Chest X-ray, AP view. Patient: 54 years old, sex M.
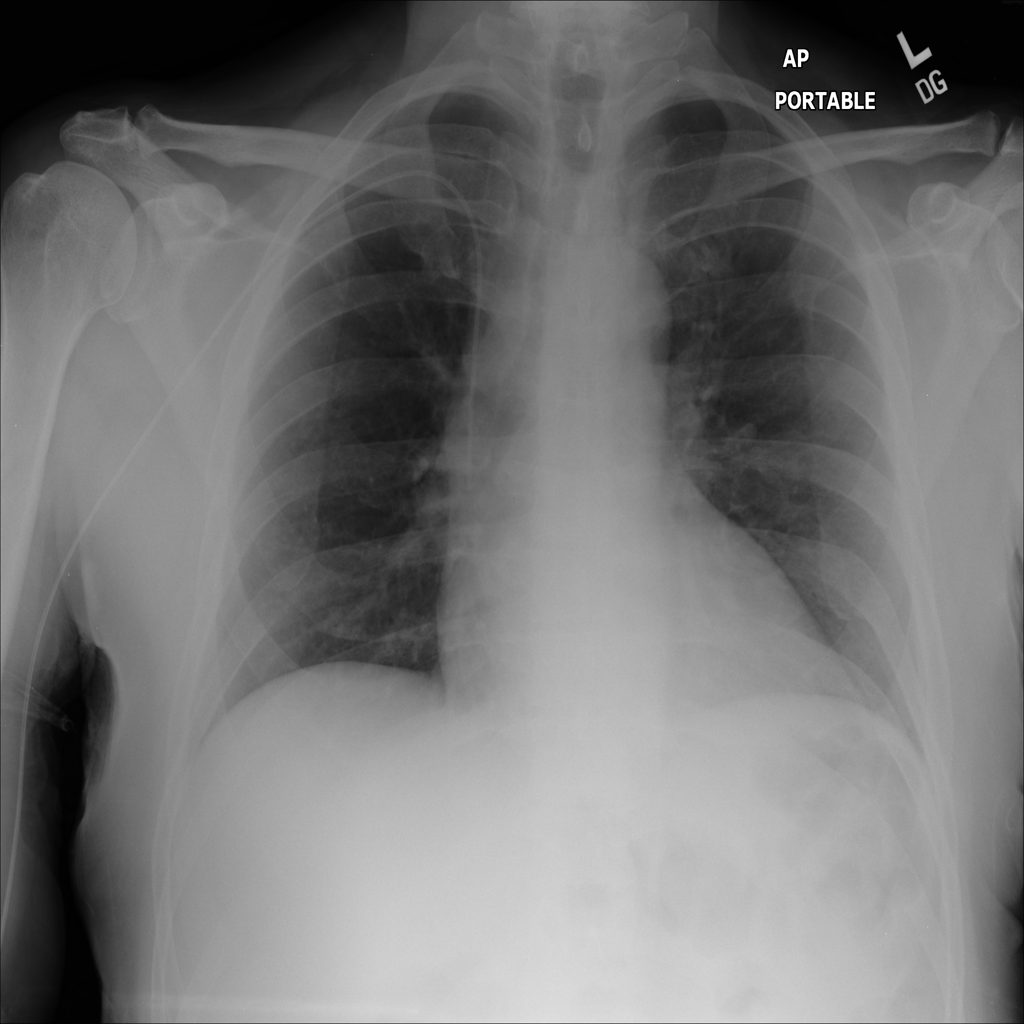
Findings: No Finding